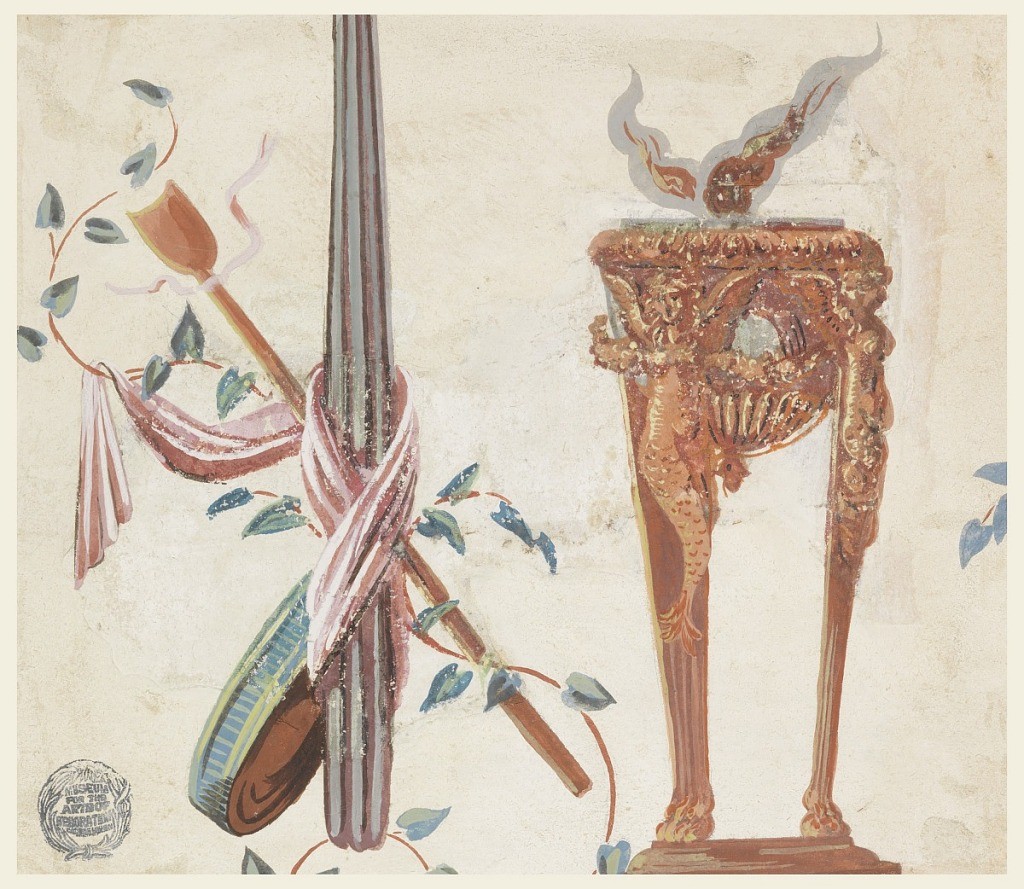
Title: Designs for Trophies
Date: ca. 1800
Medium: Brush and gouache on paper
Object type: Drawing
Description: On left, bottom of a banner staff with pink sash wrapped with branch with leaves, a lit torch, and tambourine. On right, a lit brazier decorated with mermaids and shell.